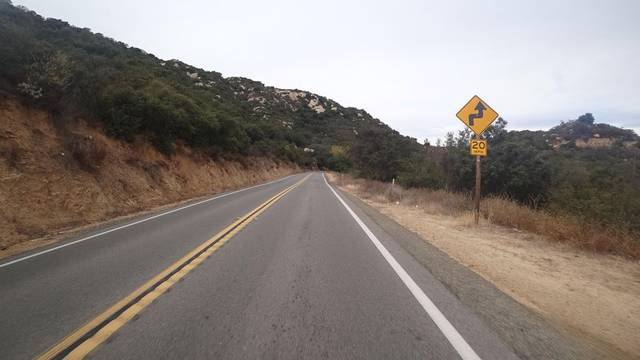
Region: United States
Coordinates: 33.407, -117.084